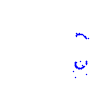
Particle: proton